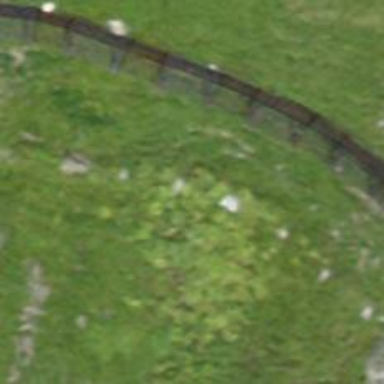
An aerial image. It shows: Avalanche protection barrier.